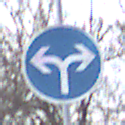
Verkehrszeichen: VorgeschriebeneFahrtrichtungRechtsOderLinks
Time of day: MorningAfternoon
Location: Outdoor (Suburban)
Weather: Overcast
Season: NotSpecified
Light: Natural